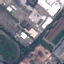
Land use / land cover: Industrial